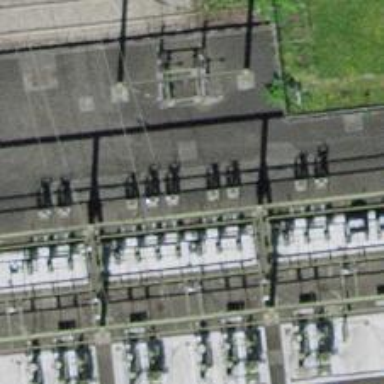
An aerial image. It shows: Endpoint substation.